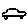
Label: car